Interaction volume radius: 5 \u00c5
Interaction volume height: 10 \u00c5
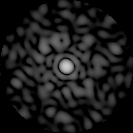
Disorder parameter: 0.8607